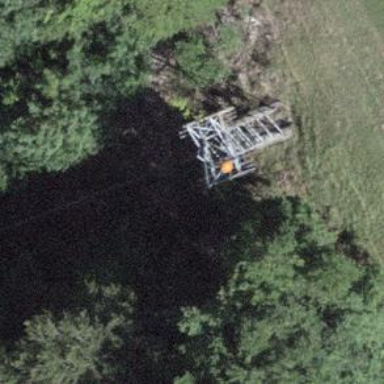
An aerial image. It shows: Pylon for aerialway.